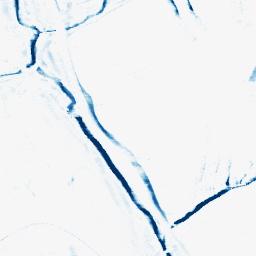
Category: morphological
Decomposition family: morphological_rect
Decomposition parameters: operation: closing
width: 10
height: 3
Upsampling method: regularized
Upsampling parameters: scale: 2
lambda_reg: 0.01
Upsampling scale: 2